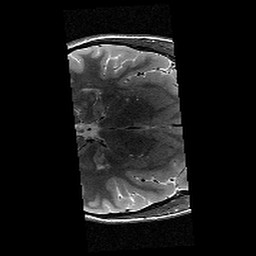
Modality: T2w
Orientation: axial
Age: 13
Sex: female
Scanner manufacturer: siemens
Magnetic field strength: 3 T
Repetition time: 9.23 s
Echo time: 0.067 s